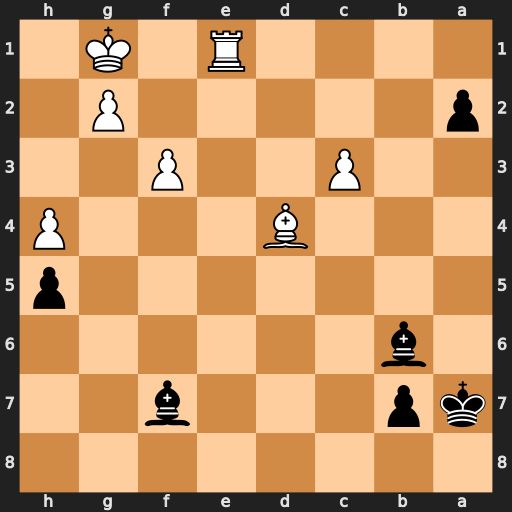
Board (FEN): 8/kp3b2/1b6/7p/3B3P/2P2P2/p5P1/4R1K1
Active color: b
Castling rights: -
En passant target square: -
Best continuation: Bxd4+ cxd4 b5